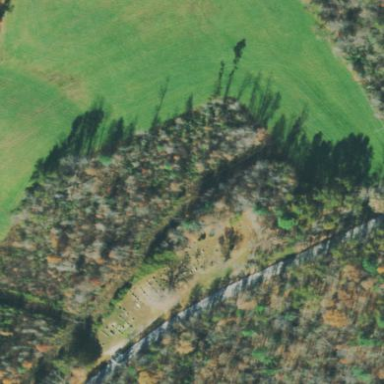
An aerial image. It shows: Cemetery.